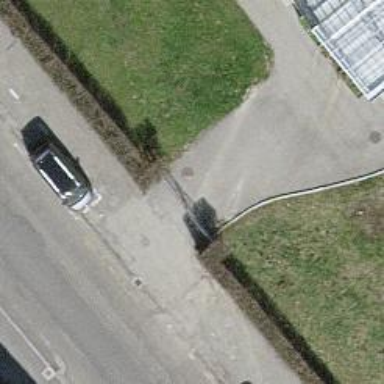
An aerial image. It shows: Hedge barrier.